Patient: sex M, age 78
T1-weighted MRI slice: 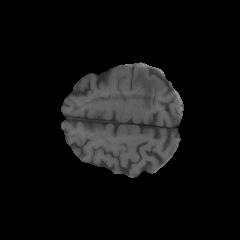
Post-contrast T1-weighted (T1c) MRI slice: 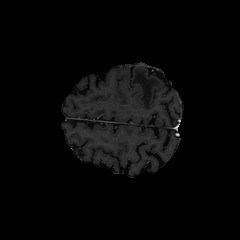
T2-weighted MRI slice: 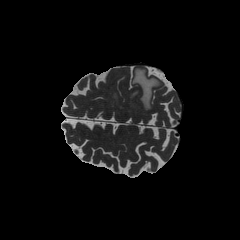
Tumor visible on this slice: yes
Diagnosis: Glioblastoma, IDH-wildtype
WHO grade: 4